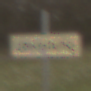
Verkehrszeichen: Umleitungsankuendigung
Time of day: Midday
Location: Outdoor (Nature)
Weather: Overcast
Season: NotSpecified
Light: Natural